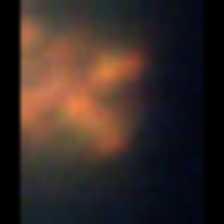
Taxon: Unknown_full_image
Group: Unknown